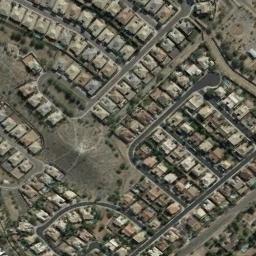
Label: dense_residential